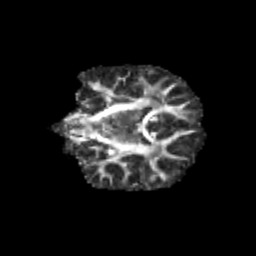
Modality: FA
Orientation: coronal
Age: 11
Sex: male
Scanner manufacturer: siemens
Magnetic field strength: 3 T
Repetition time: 3.8 s
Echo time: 0.07 s